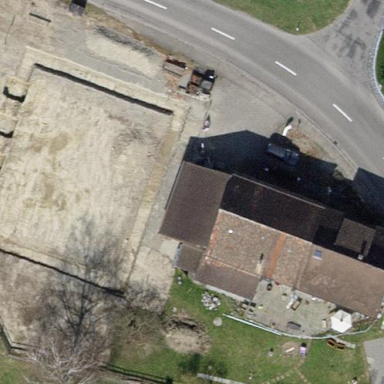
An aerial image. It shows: Part of building.